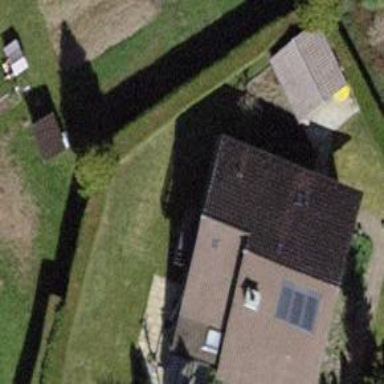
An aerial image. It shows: Detached building with gabled roof.